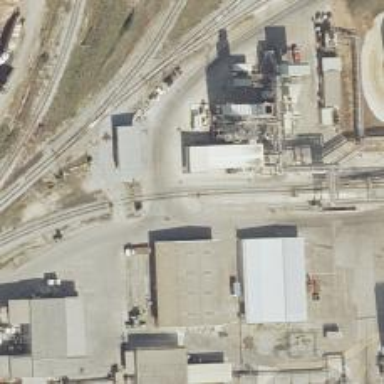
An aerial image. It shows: Rail spur service.